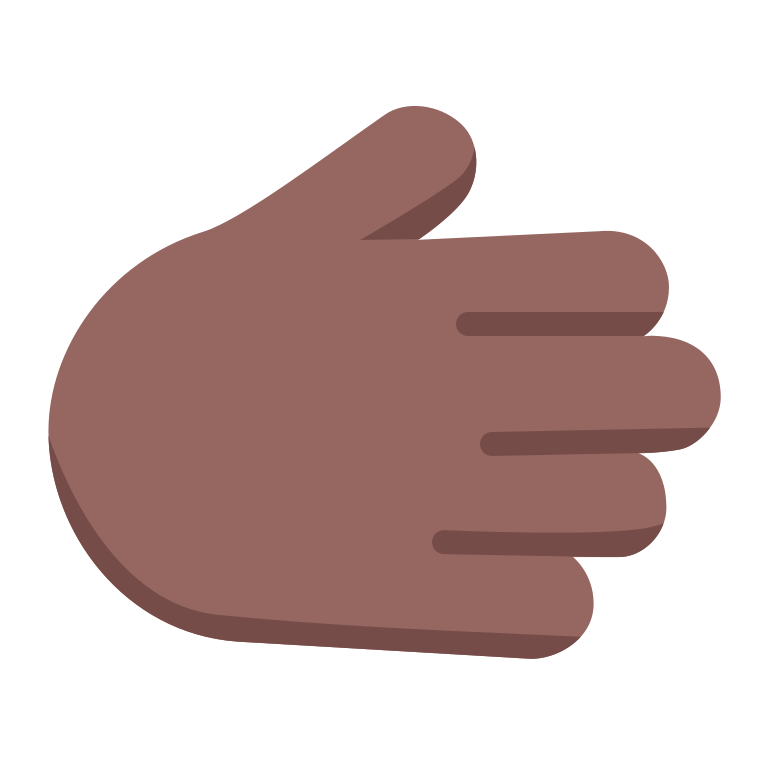
rightwards hand flat  dark